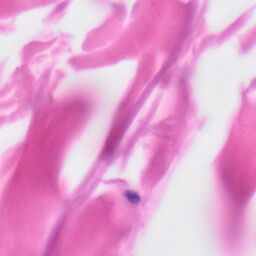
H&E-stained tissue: Skin